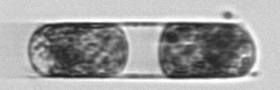
Label: Hemiaulus